Question: I created a web form with the following controls:

Notice that there are 12 buttons, all of which fundamentally do the same thing. Is it possible to have method (not twelve) that handles their 'OnClick' event?
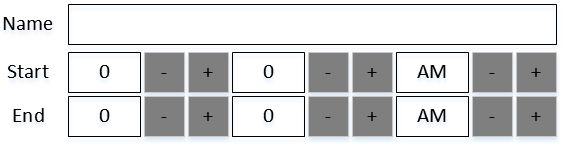
Answer: Yes, just in the object sender part of the event you parse the sender into a TextBox and get the id of the sender in order to know what to do.